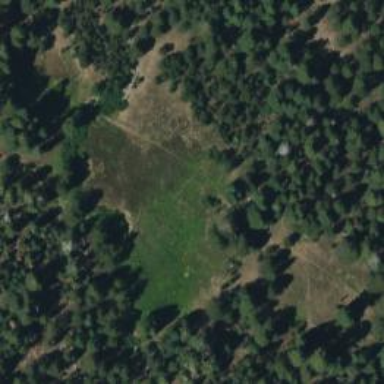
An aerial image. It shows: Wet meadow with woodland vegetation.